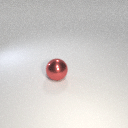
large red metal sphere